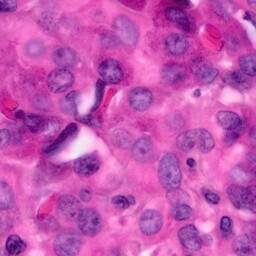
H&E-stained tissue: Pancreatic